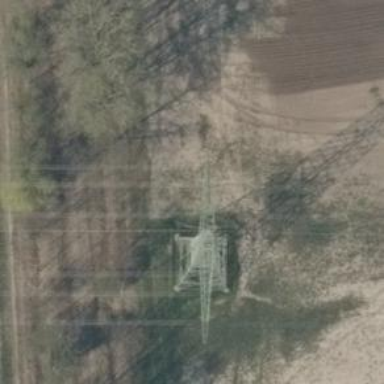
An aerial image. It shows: Towering power structure.